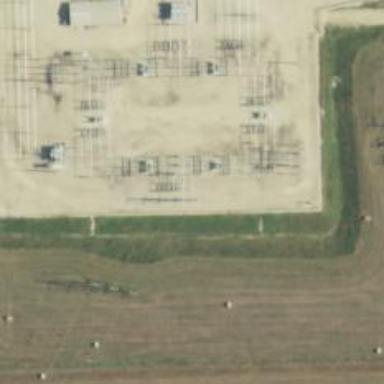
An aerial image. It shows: Switch used for power control.